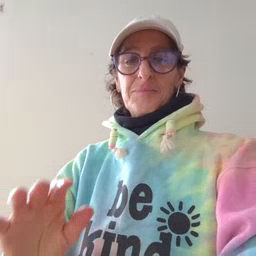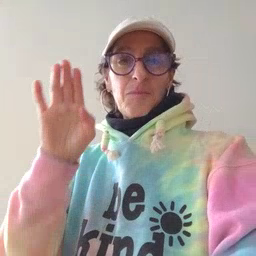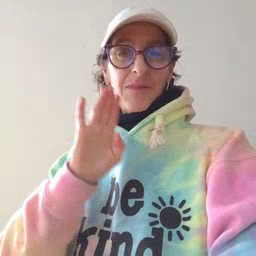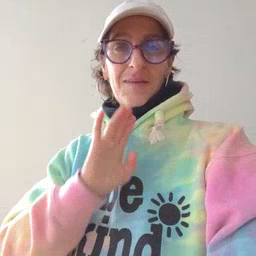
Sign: brown